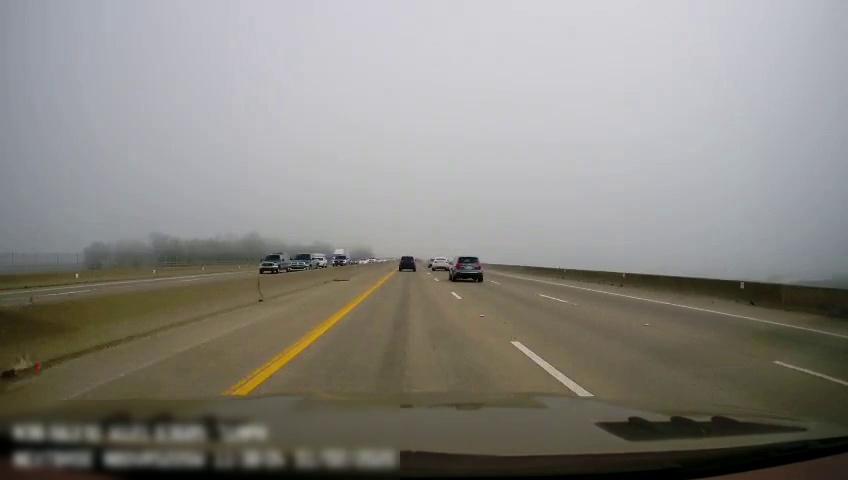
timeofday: Day
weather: Cloudy
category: Drivable Space
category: Drivable Space
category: Vehicles | Other LV
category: Vehicles | SUV
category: Vehicles | Car
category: Vehicles | SUV
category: Vehicles | Truck
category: Vehicles | SUV
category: Vehicles | Car
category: Vehicles | SUV
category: Vehicles | SUV
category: Vehicles | SUV
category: Vehicles | SUV
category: Lanes | Current Lane
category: Lanes | Current Lane
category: Lanes | Alternate Lane
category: Lanes | Alternate Lane
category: Lanes | Alternate Lane
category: Lanes | Opposite Lane
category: Lanes | Opposite Lane